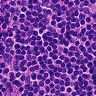
Metastatic tissue present: no